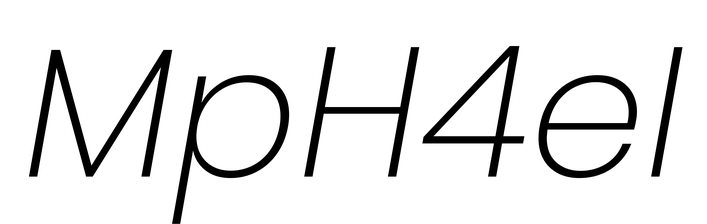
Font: Poppins-ExtraLightItalic